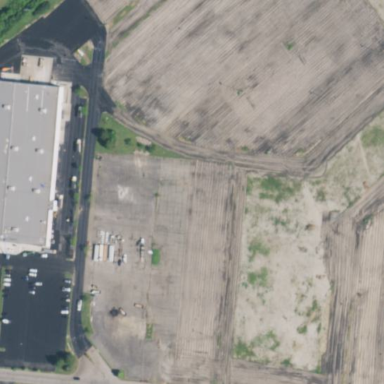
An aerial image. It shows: Brownfield site.